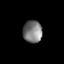
Tissue: lung
Cell type: Endothelial cells
Senescence score: 0.685
Nuclear area (px): 422
Mean DAPI intensity: 121.194